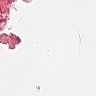
Metastatic tissue present: no